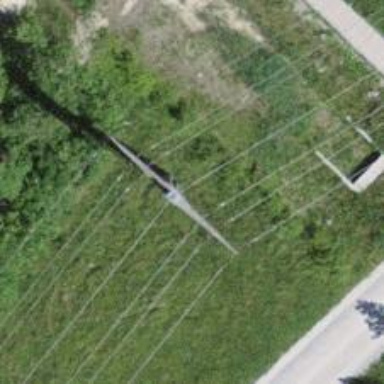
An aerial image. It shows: Concrete power pole.